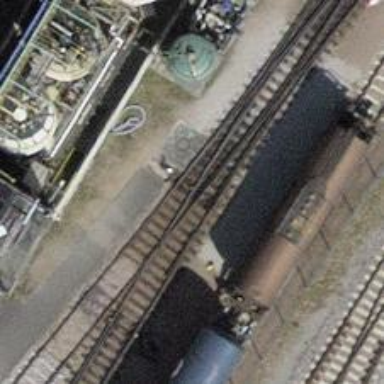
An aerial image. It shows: Railway switch.